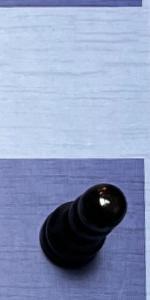
Label: Pawn_Black